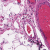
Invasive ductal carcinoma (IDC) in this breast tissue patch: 0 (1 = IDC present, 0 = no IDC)